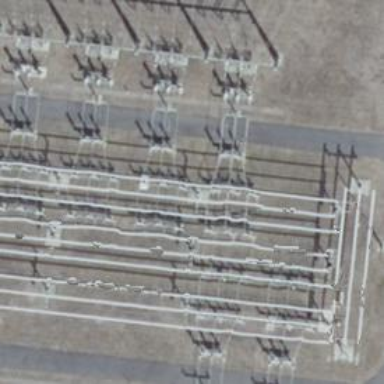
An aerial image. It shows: Three power lines with cables.